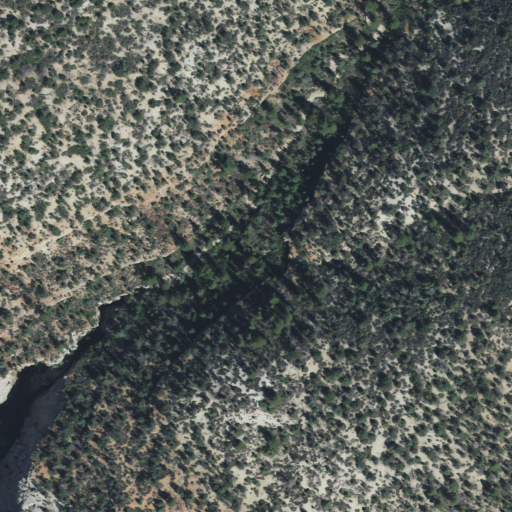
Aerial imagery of mountain in Utah named Hogs Heaven containing evergreen forest and shrub